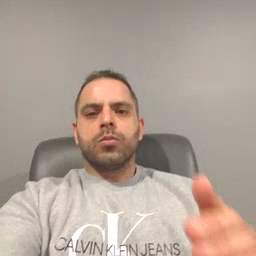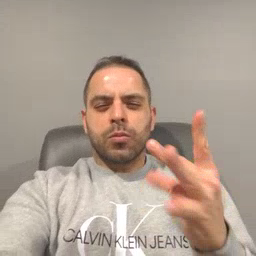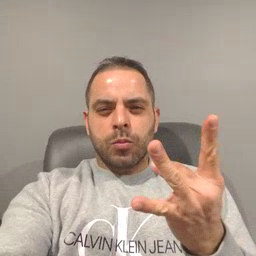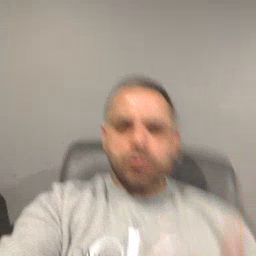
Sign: sticky